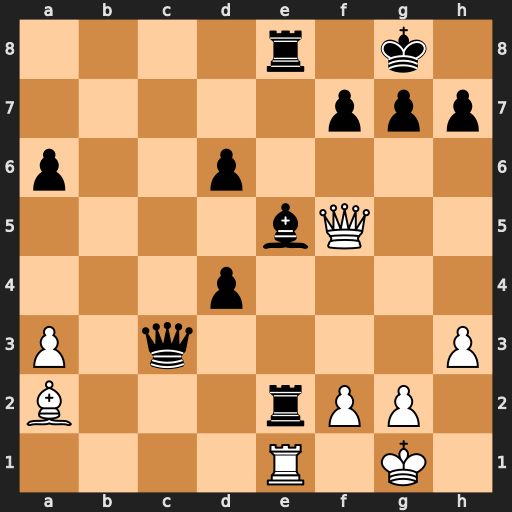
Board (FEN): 4r1k1/5ppp/p2p4/4bQ2/3p4/P1q4P/B3rPP1/4R1K1
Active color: w
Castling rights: -
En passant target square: -
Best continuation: Qxf7+ Kh8 Qxe8#